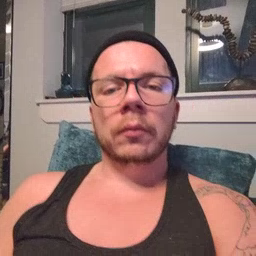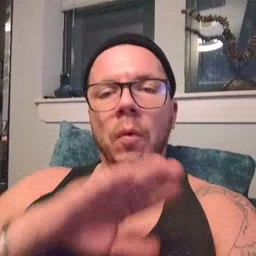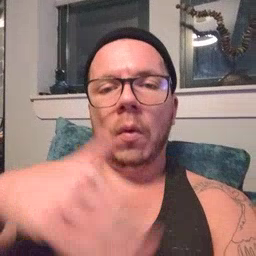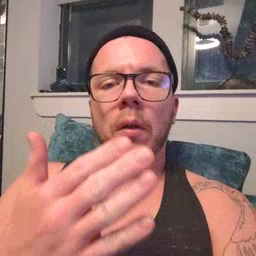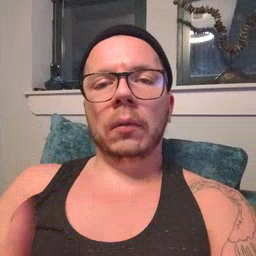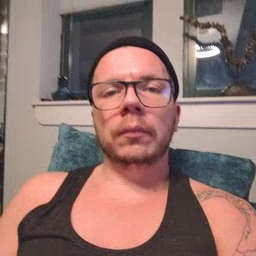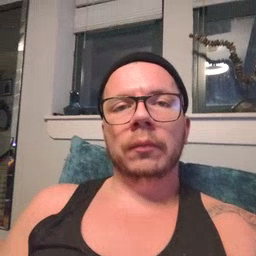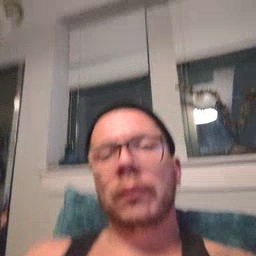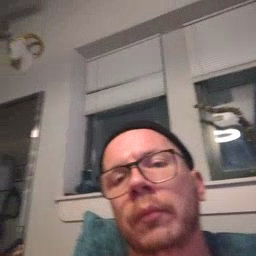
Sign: all